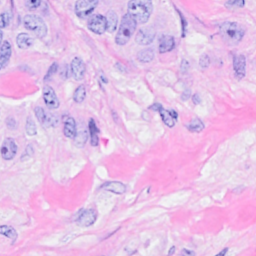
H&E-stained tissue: Breast